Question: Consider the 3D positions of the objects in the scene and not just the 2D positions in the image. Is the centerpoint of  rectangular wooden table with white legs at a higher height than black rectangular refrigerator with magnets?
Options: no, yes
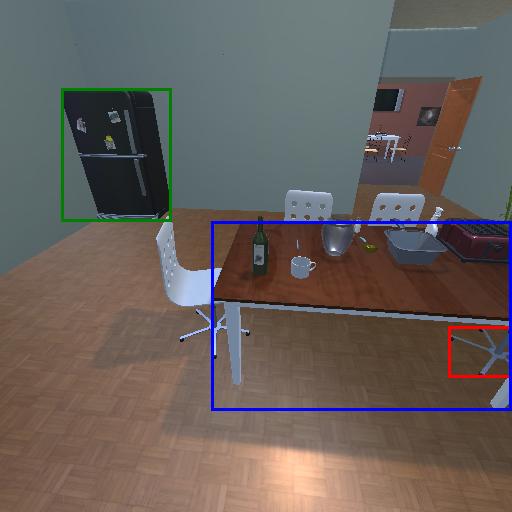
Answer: no